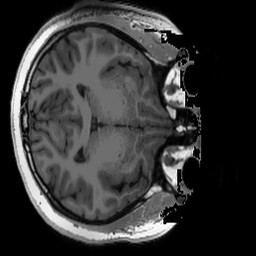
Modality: T1w
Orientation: axial
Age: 28
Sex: male